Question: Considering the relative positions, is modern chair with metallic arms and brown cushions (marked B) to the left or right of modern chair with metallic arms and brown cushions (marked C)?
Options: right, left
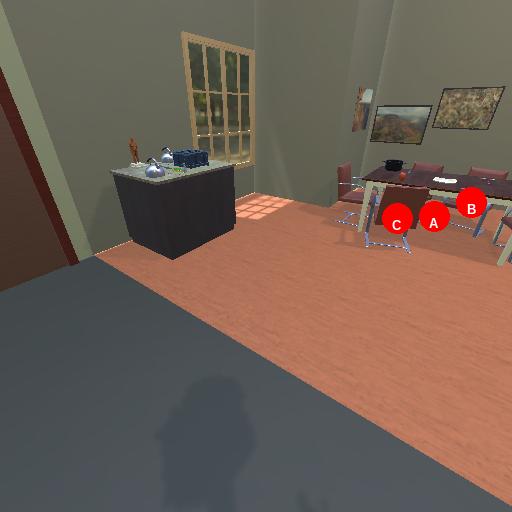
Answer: right